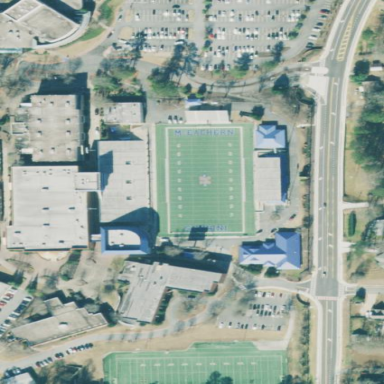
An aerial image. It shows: American football pitch.